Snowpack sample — Snodgrass Mountain, Crested Butte, Colorado (2/4/25, 12:06 PM MST)
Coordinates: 38.923, -106.968
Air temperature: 35 °F
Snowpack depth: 80 cm
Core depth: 80 cm
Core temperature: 32 °F
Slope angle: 14°, slope face: 78°
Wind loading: low
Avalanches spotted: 0
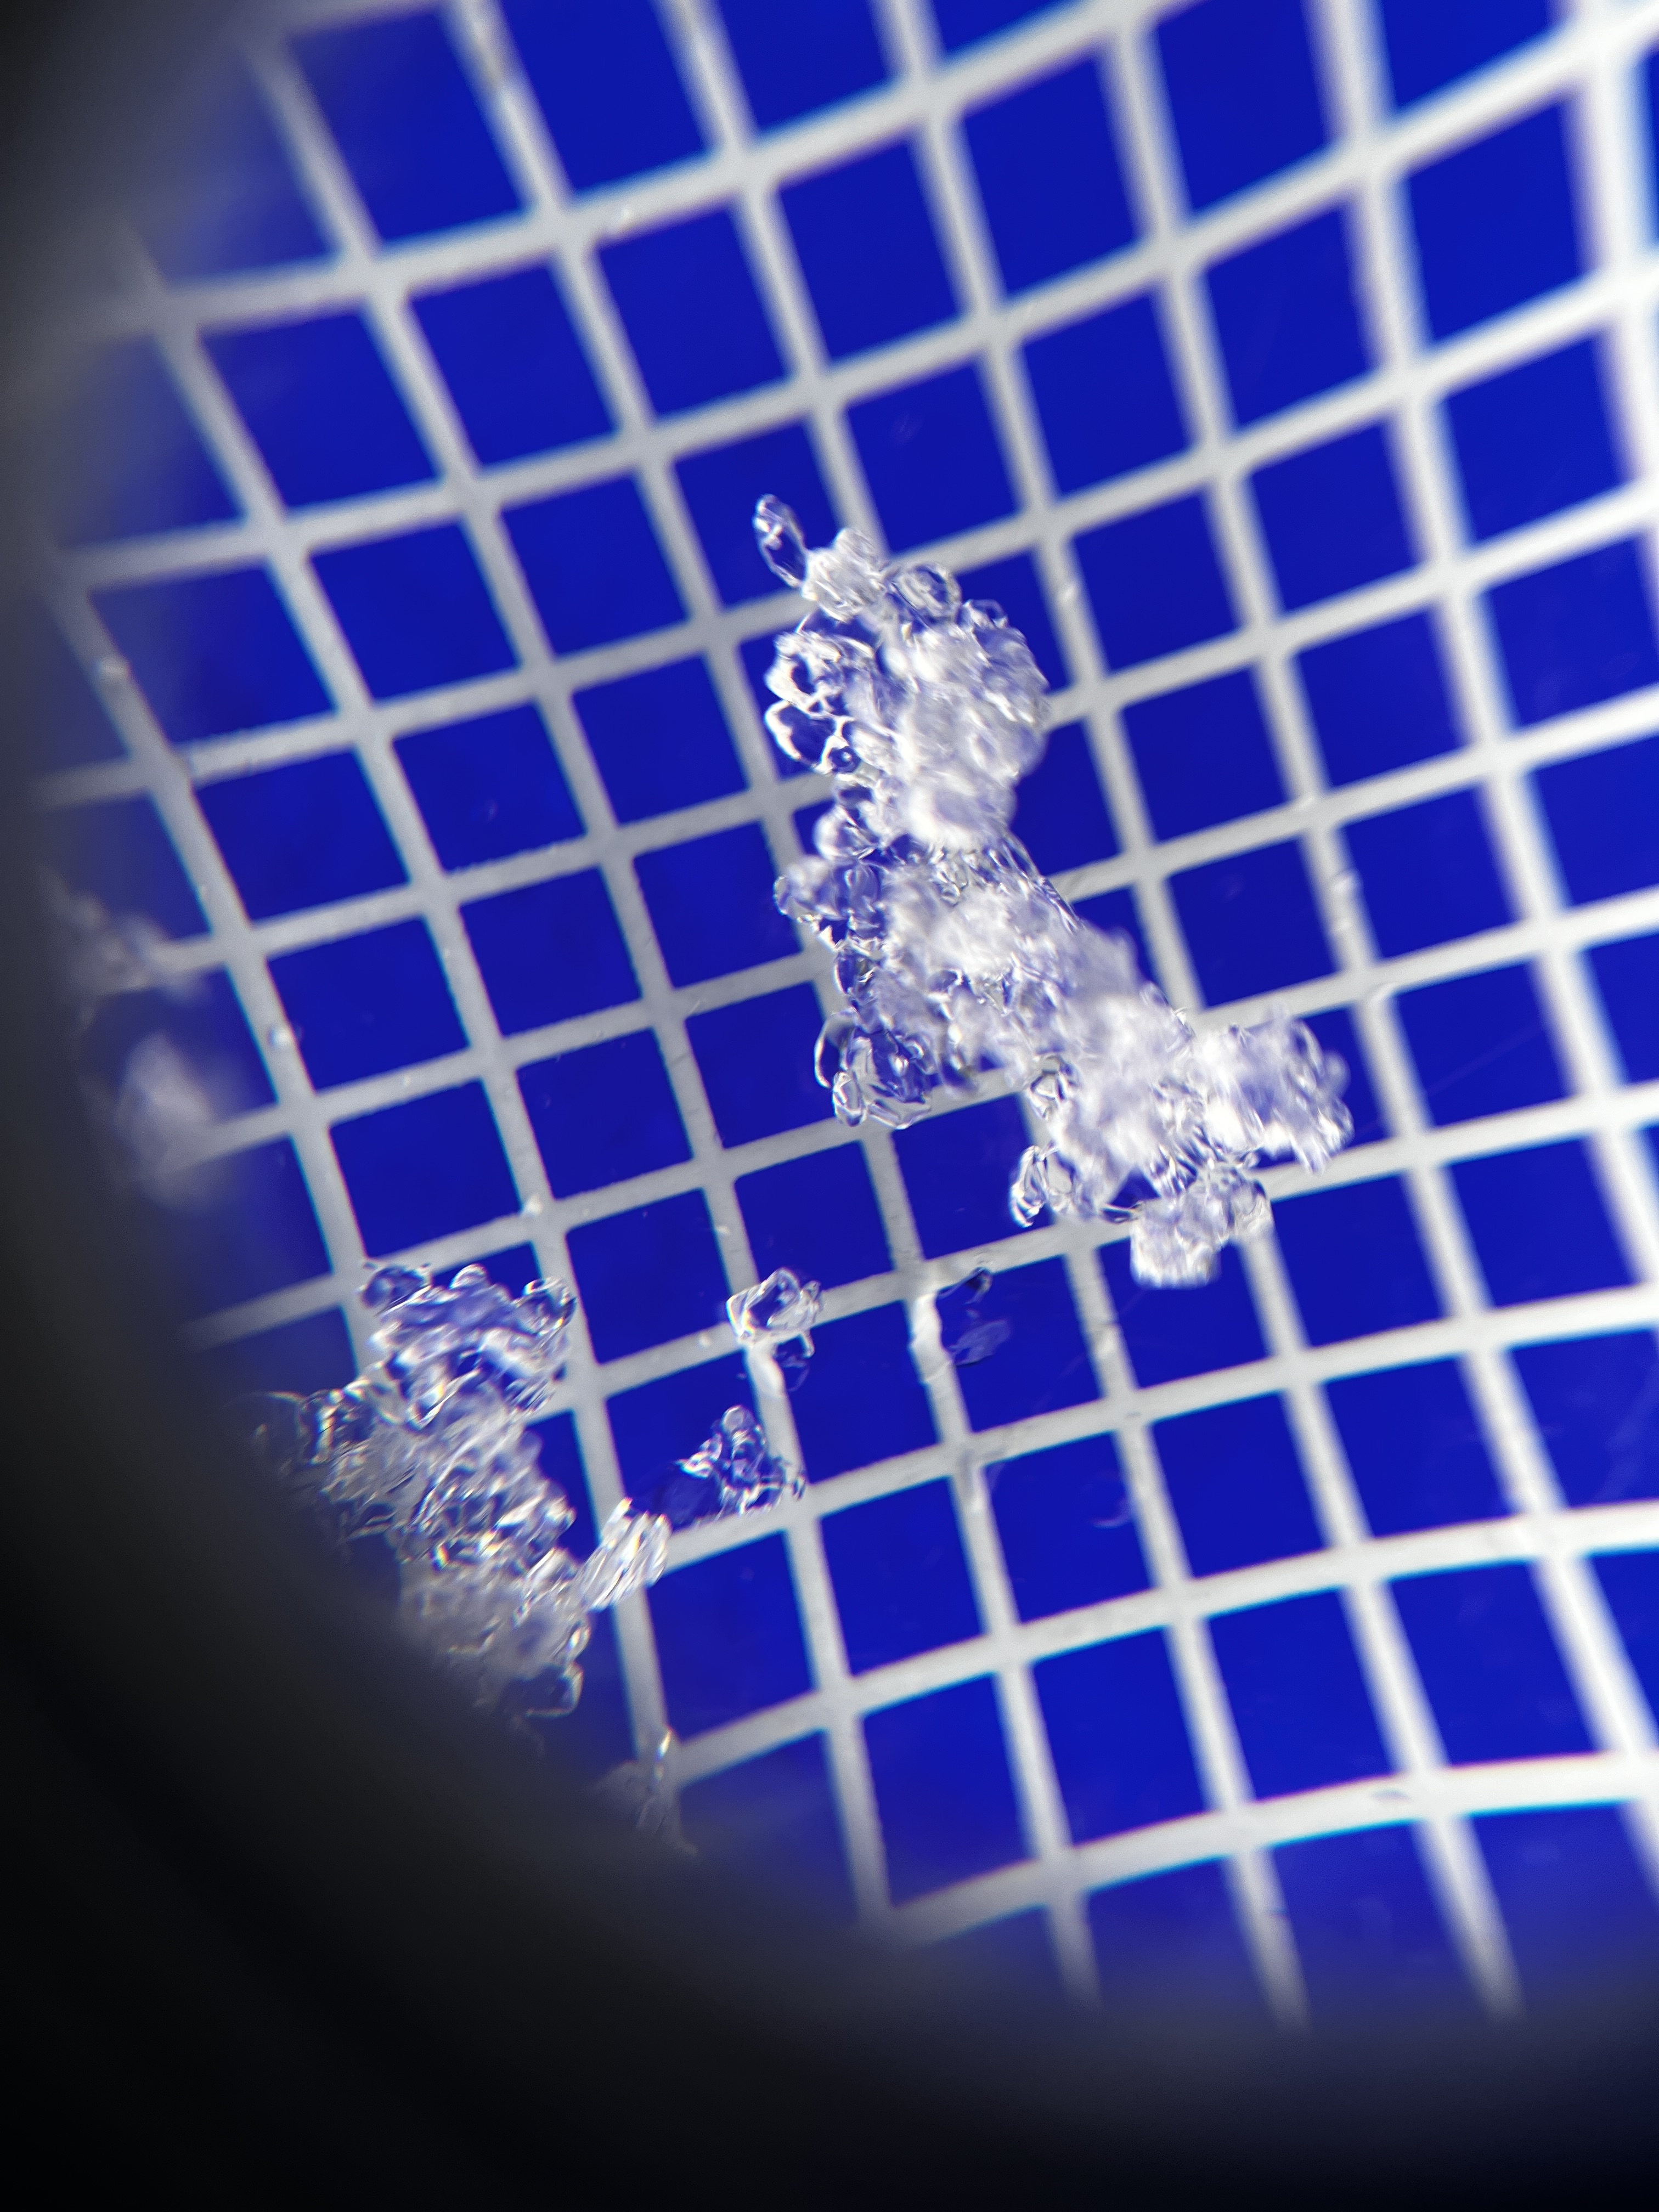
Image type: magnified_profile
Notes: No avalanches nearby, unusually warm weather for the last month reported by residents, Collected 25 yards from treeline